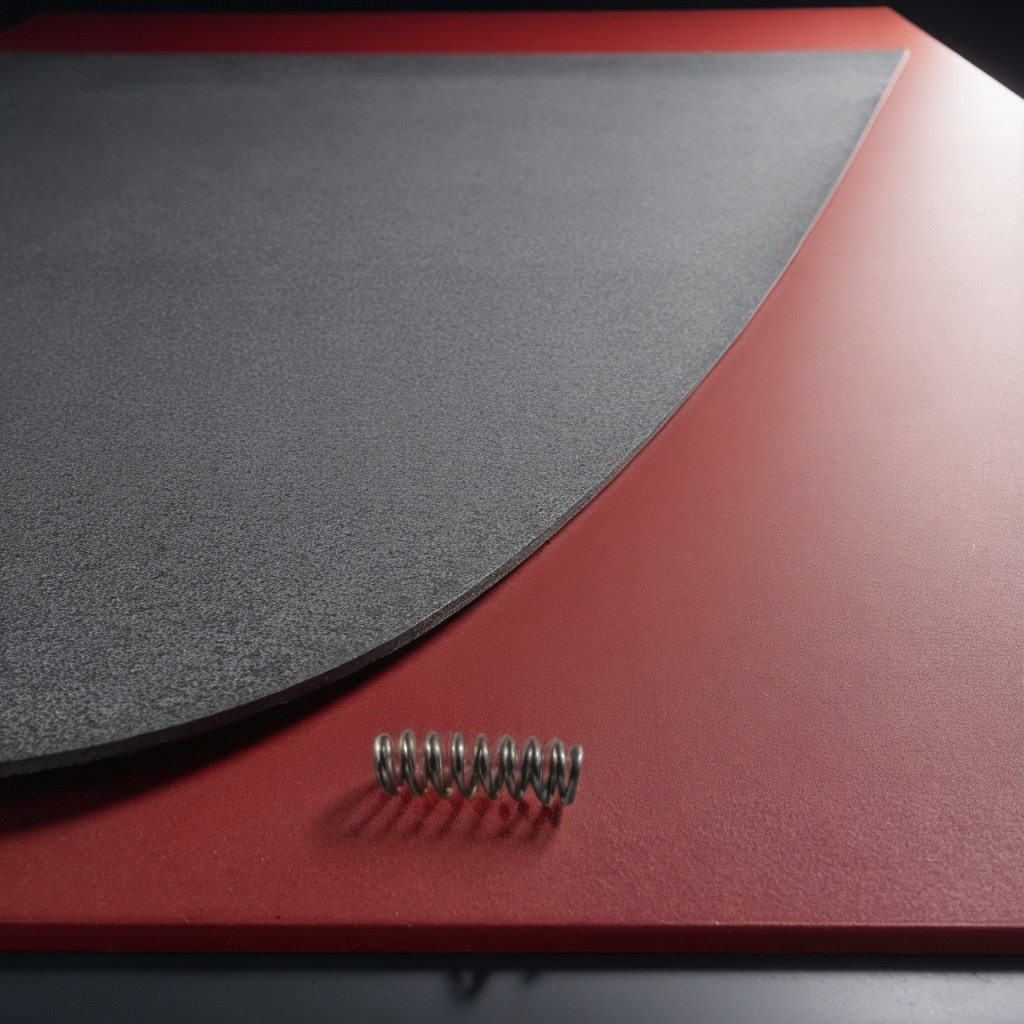
A coiled metal spring is lying on a clean granite tabletop covered with a red rubber mat inside a workshop under bright overhead lighting crisp shadows high clarity worn but beneath the mat.